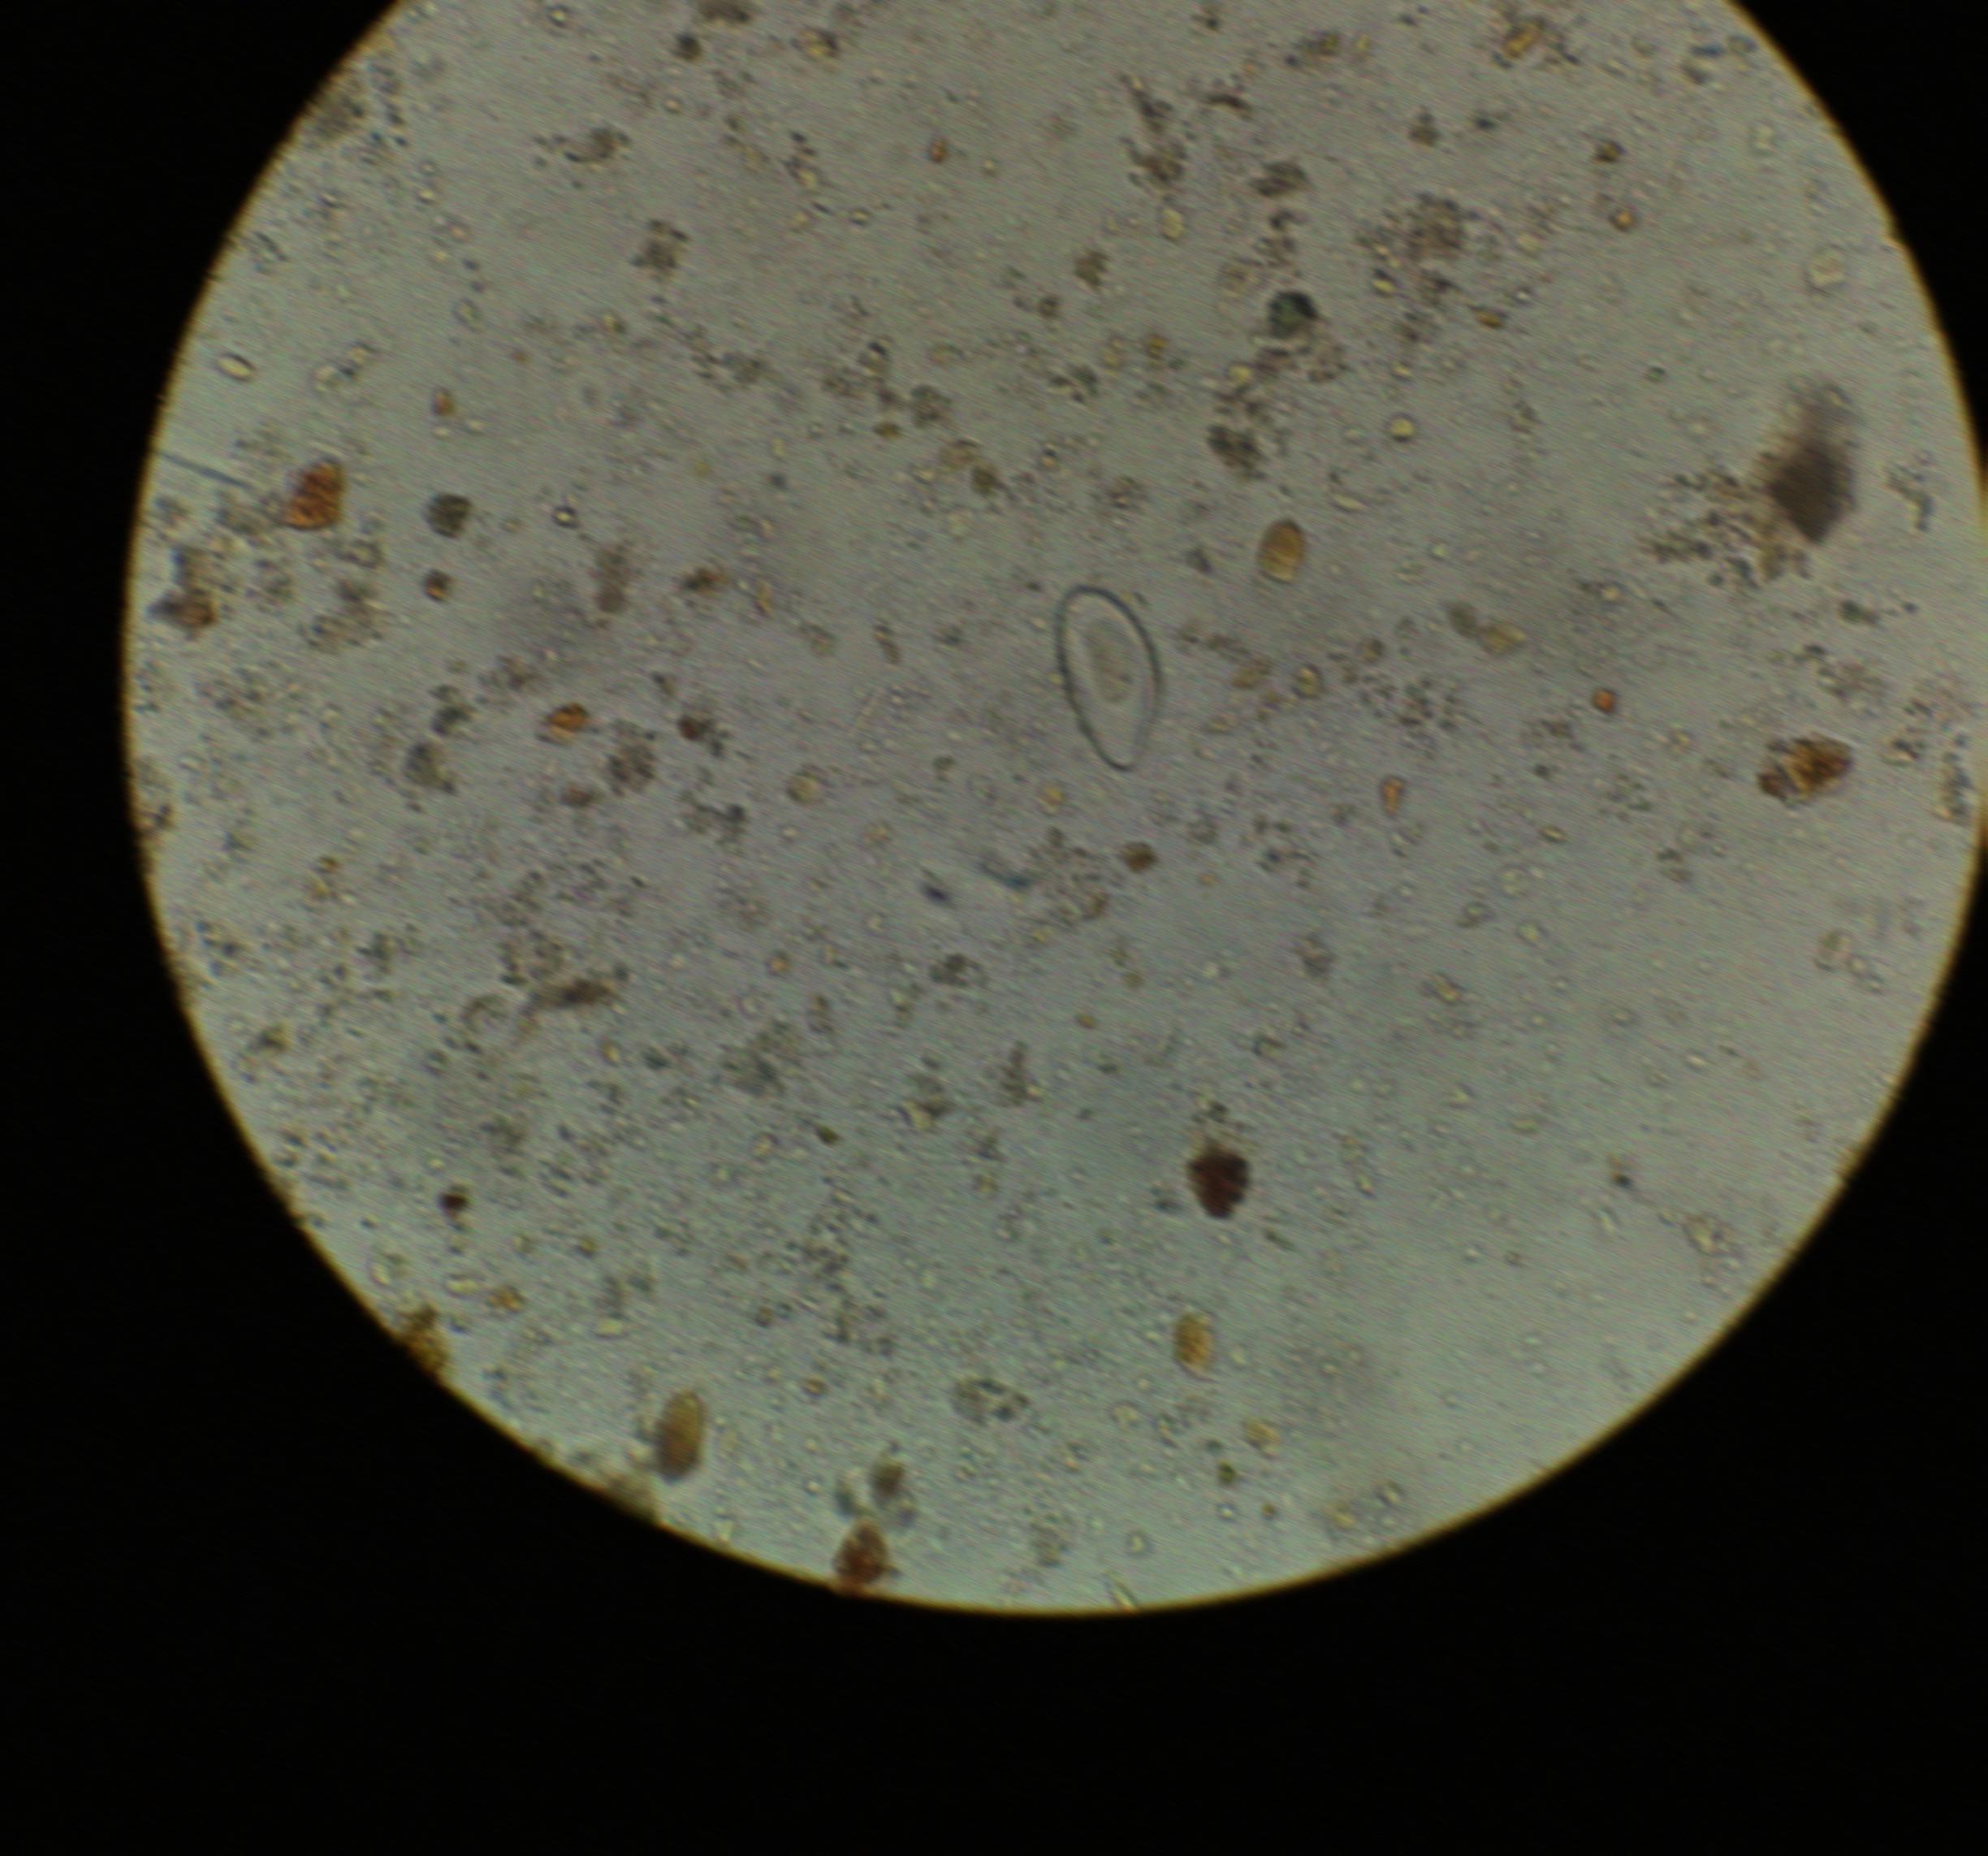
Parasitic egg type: Enterobius vermicularis